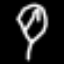
Label: leaf